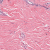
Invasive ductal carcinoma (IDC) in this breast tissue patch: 0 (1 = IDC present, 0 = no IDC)